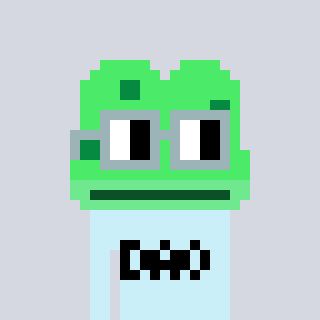
a pixel art character with square dark gray glasses, a frog-shaped head and a cold-colored body on a cool background